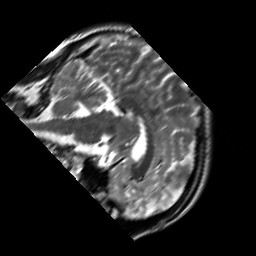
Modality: T2w
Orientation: sagittal
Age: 27
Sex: male
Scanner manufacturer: siemens
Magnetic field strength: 3 T
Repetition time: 7 s
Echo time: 0.09 s